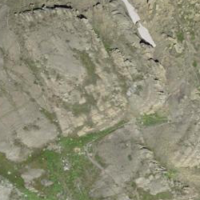
EUNIS habitat code: 48
Species observed at this site:
Pyrrhocorax graculus